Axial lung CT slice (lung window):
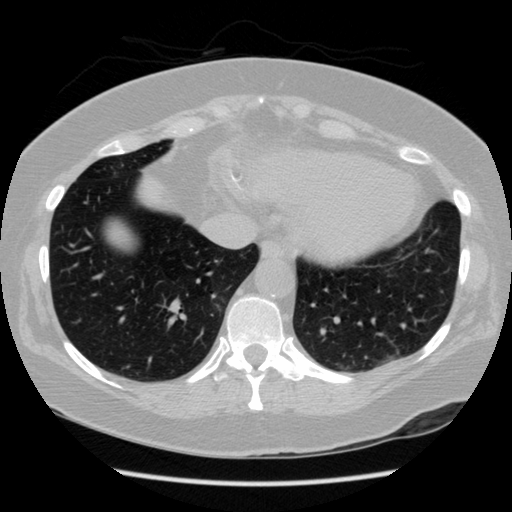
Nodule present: no